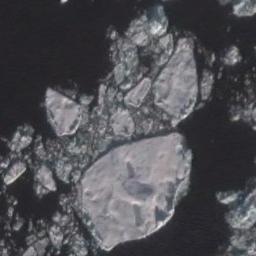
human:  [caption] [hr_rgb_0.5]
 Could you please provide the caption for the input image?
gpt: A large piece of sea ice and a lot of small pieces of sea ice gather together .

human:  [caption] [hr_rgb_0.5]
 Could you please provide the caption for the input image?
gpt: There are different shapes of sea ice .

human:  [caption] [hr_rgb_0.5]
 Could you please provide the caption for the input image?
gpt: Countless ice cubes of all sizes are closely connected into a large piece floating on the deep blue sea .

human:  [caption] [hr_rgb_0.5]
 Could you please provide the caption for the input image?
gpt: There is a big ice and many small ice on the dark blue sea .

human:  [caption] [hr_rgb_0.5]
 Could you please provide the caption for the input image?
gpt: There are some pieces of sea ice linked together .